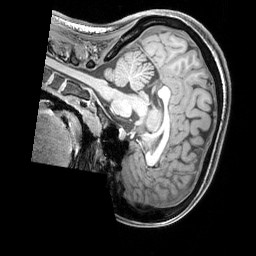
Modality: T1w
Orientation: sagittal
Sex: female
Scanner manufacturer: siemens
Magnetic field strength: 3 T
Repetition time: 2.3 s
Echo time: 0.00226 s